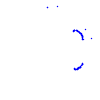
Particle: proton